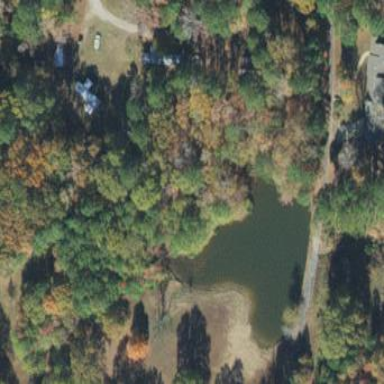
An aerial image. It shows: Peaceful pond surrounded by nature.